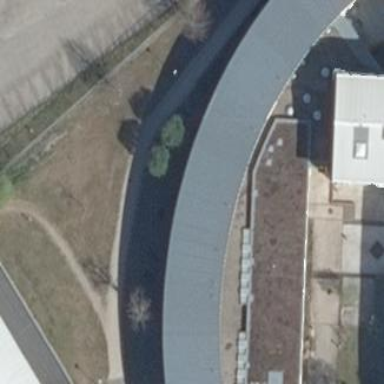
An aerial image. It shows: School building.